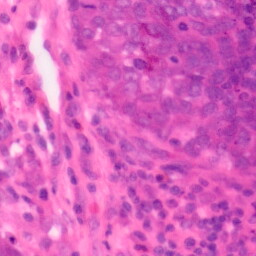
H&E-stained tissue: Colon